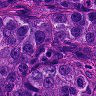
Metastatic tissue present: yes